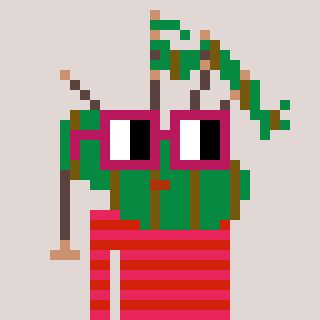
a pixel art character with square dark red glasses, a bagpipe-shaped head and a red-colored body on a warm background